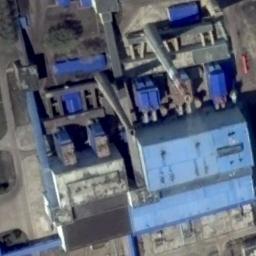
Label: thermal_power_station